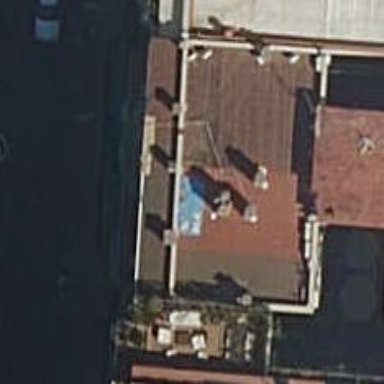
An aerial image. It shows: Healthcare clinic.